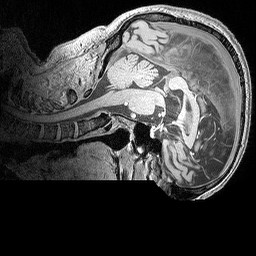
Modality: MP2RAGE
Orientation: sagittal
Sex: male
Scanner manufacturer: siemens
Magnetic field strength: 3 T
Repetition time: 5 s
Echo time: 0.00292 s